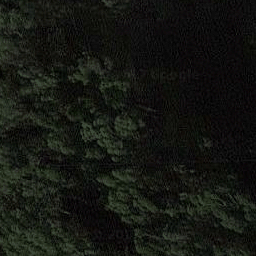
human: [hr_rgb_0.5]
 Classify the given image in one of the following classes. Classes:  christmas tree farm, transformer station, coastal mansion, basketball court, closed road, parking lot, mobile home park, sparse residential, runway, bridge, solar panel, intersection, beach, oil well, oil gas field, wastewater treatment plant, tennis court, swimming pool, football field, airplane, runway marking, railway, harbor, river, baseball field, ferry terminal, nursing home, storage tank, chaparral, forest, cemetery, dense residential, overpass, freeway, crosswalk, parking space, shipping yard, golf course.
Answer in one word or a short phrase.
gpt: forest